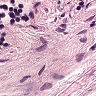
Metastatic tissue present: no